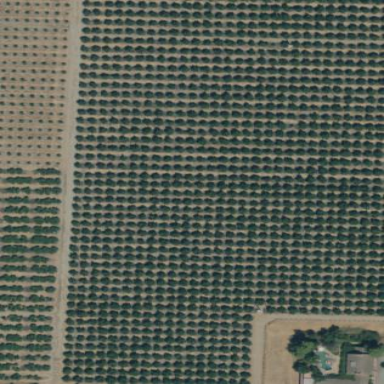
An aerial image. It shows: Orchard.